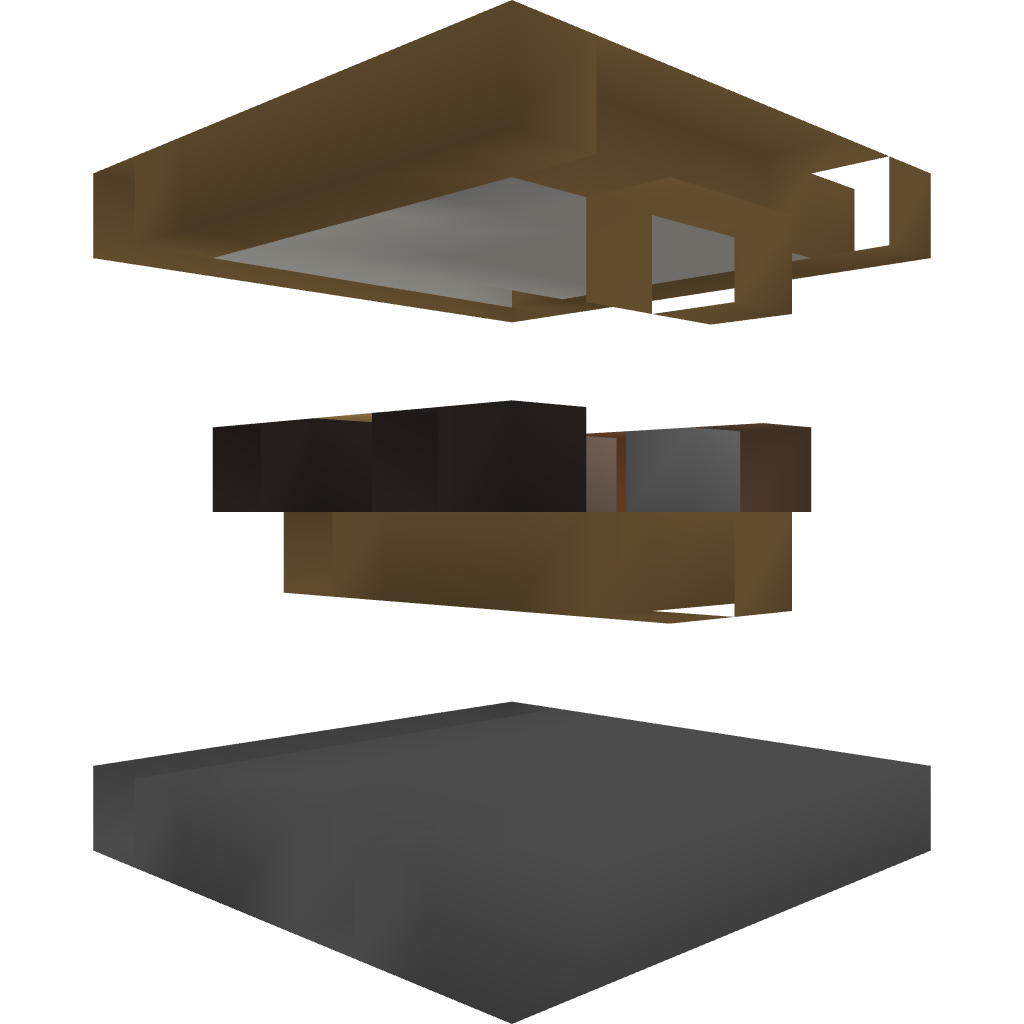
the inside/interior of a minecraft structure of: House with storage